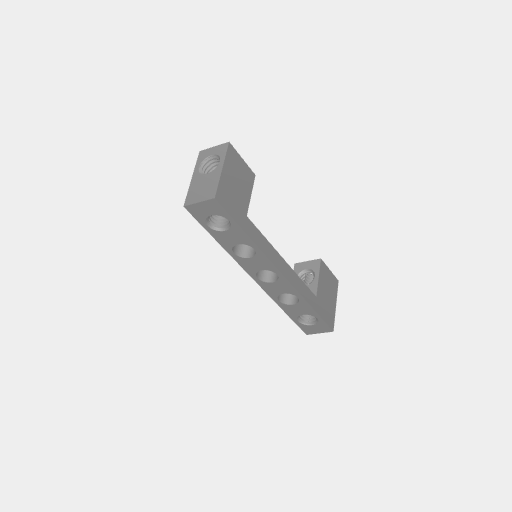
Part: DualBlockMount1-3